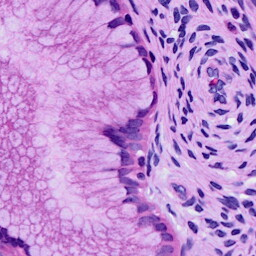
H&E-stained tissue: Cervix